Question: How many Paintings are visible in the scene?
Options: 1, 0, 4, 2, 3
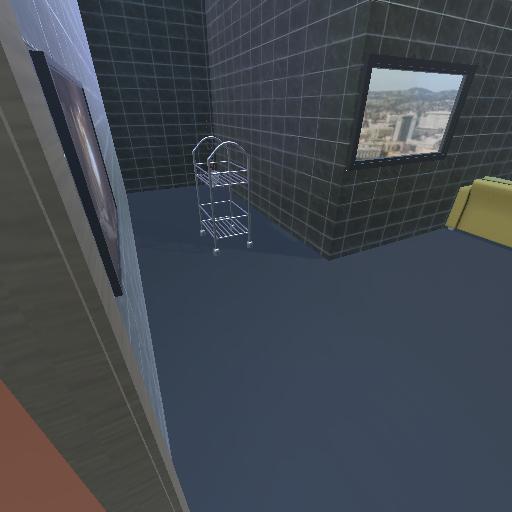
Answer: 1